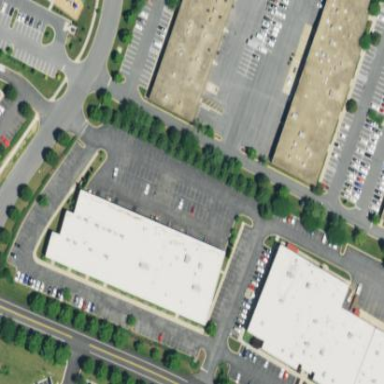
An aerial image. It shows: Commercial building.